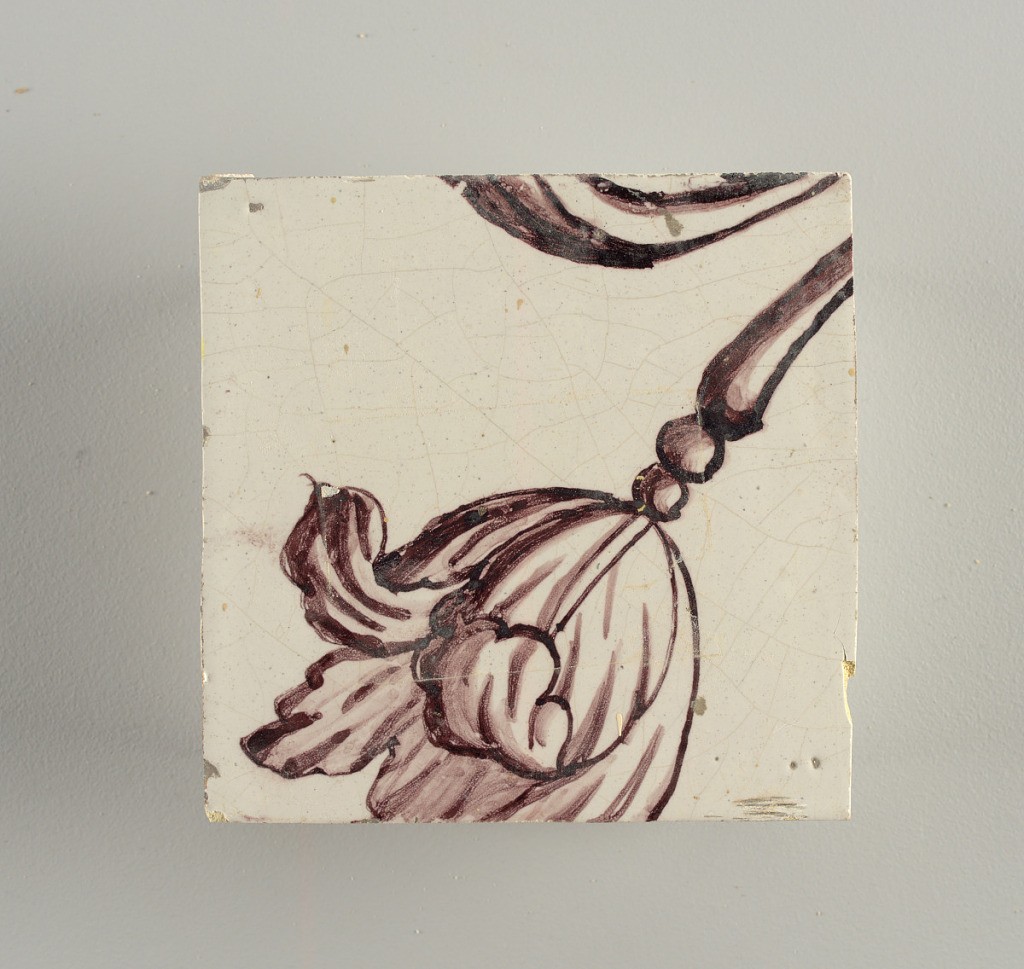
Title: Wall facing
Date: ca. 1725
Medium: tin-glazed earthenware, underglaze
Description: Running design for a frieze or a dado, composed of scrolls of foliage and strapwork, and four repeating motifs--a seated woman in a small upright oval medallion, a putto seated on a rocailled base, and strapwork in axial pattern.  The various panels, A to F, show various repeats of the same design, all being five tiles high and a varying number of tiles wide.